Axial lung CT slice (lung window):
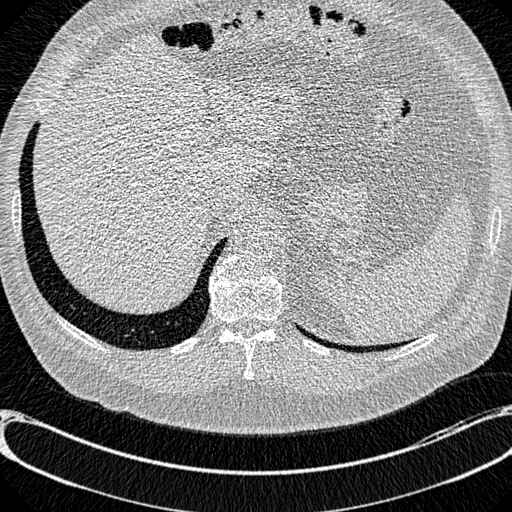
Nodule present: no